Question: I am coding a Win32 Program,and I want to text out the X pos and Y pos to the Screen, and I want to know how to convert SHORT to TCHAR. don't use the
atoi or itoa function.
This is a toy program, and I want to text out the position of the mouse, but I donnot konw how to convert short to TCHAR.

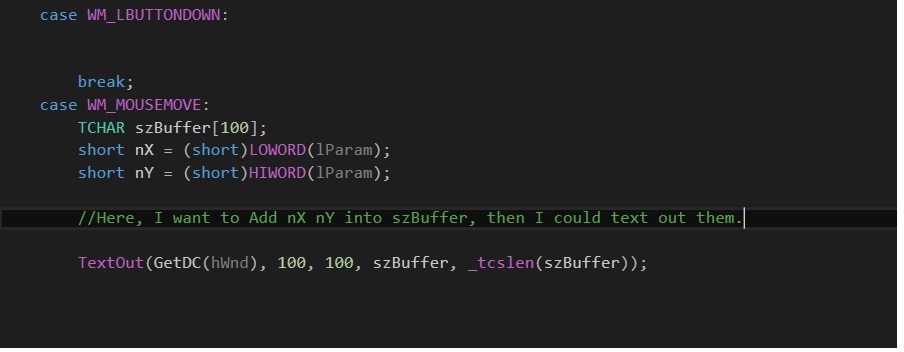
Answer: Maybe you want to convert a unsigned int to a string. You can use std::to_wstring if TCHAR is defined as a WCHAR:
'''
short x = 123;
std::wstring s = std::to_wstring(x);
'''
Then convert 's.c_str()' to a 'TCHAR*'.